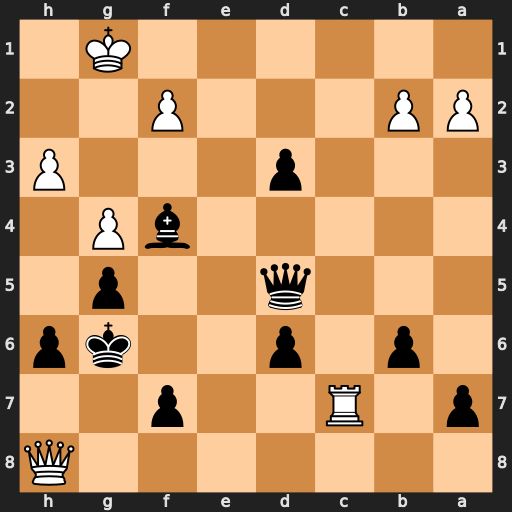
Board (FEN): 7Q/p1R2p2/1p1p2kp/3q2p1/5bP1/3p3P/PP3P2/6K1
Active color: b
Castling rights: -
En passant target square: -
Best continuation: Be5 Qg8+ Bg7